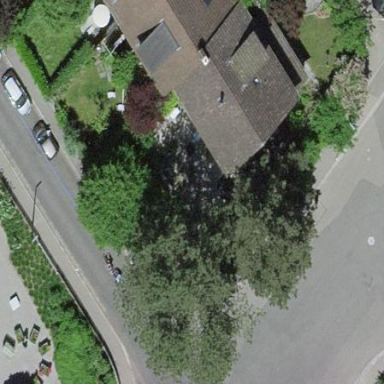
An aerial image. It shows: Semidetached house.